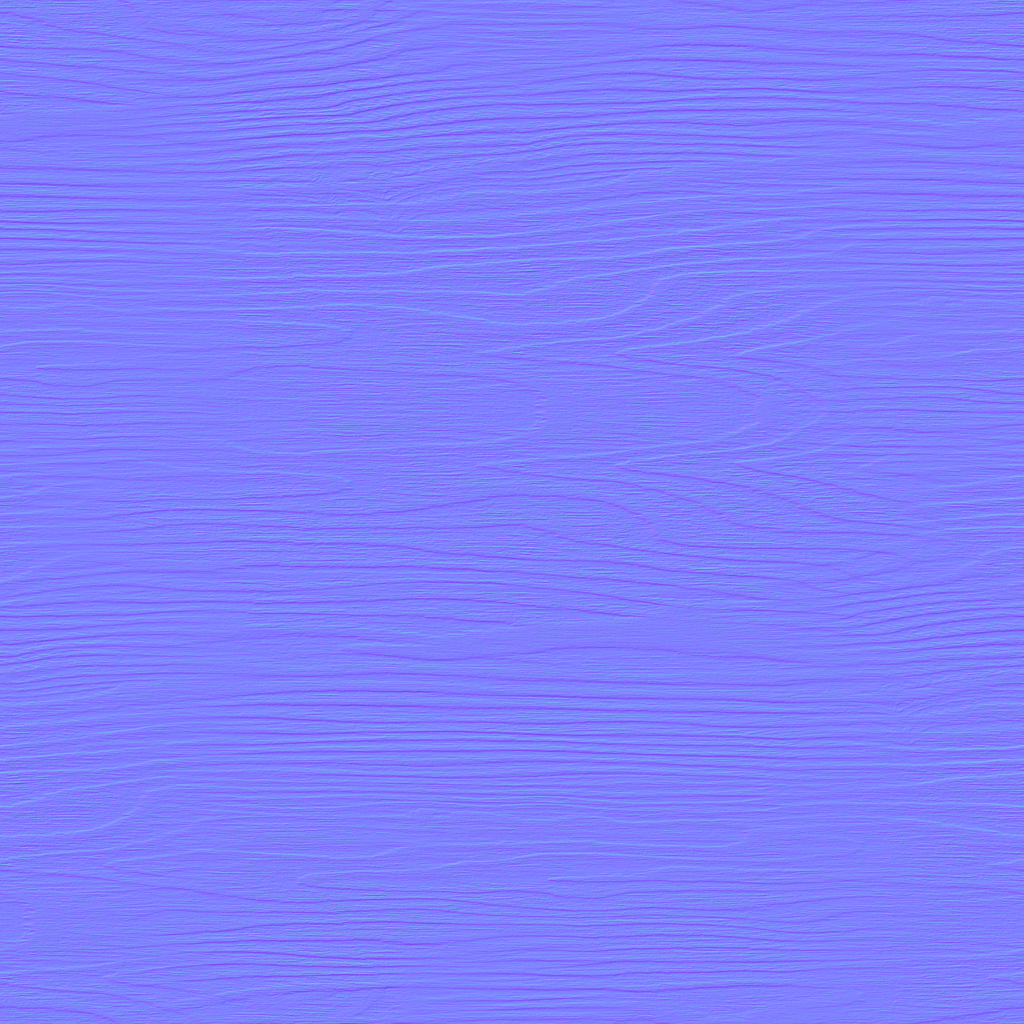
Texture map type: NormalDX